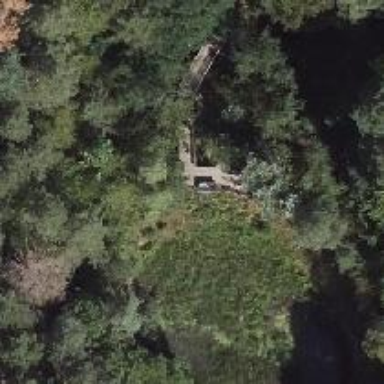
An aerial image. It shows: Path on bridge.